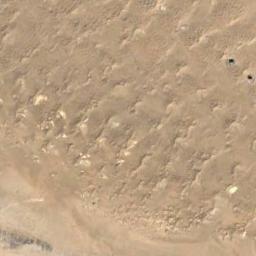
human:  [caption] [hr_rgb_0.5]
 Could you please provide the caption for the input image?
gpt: Nothing else can be seen in this desert .

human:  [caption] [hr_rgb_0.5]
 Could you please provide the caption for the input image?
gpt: There are yellow desert with a line of green plants .

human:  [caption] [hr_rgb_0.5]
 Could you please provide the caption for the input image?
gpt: This is a yellow desert with wavy stripes .

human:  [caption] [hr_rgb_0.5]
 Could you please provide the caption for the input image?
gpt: The desert has yellow sand and some small dunes .

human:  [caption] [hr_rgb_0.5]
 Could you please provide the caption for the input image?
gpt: A yellow desert with many dunes .